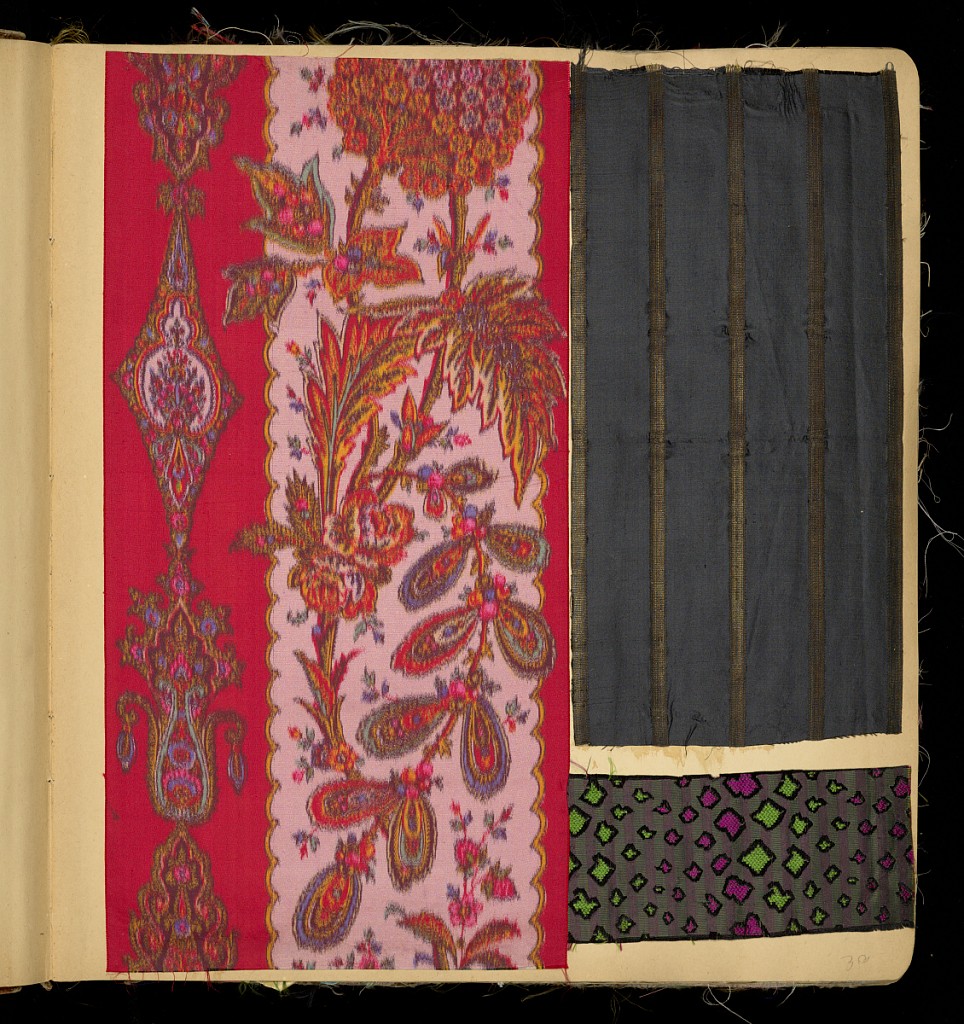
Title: Scrapbook of textile and ribbon swatches
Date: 1900–15
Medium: silk, metallic, wool Technique: various weave structures.
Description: Scrapbook, assembled in New York, containing 1,545 swatches of textiles and ribbons. Some examples were purchased in shops in New York and Paris, others appear to come direct from the manufacturer. Several colorways. Swatches are either pasted or pinned into book and include woven, printed, and warp printed, and machine embroidered samples.

Some swatches have labels attached: 'Magasins du Louvre' on p.13 and 41; 'Arnold Constable' label on pp 49, 111, 133, 136 and 147; 'B. Altman & Co.' p.91; 'Au Printemps' p.93; 'Au Bon Marche' p.147; 'Jarroson & Laval' p.147; a dyeing card from A.B. Chambeyron & fils, St. Etienne, May 14, 1900, some style numbers and weaves.